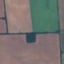
Land use / land cover class: AnnualCrop